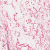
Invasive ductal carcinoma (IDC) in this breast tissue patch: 0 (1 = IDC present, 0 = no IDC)